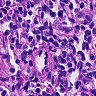
Metastatic tissue present: no